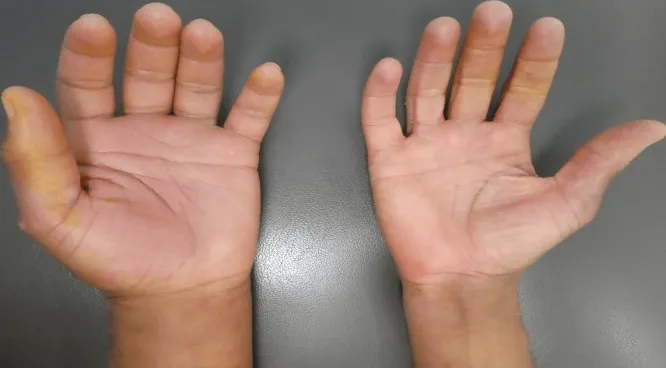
Puffy hand syndrome affecting the left hand. The palmar surface of the left and right hands of a 47-year-old man with unilateral enlargement of his left hand.
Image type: medical_photograph (skin_photograph)